Question: I have a bullet points issue in Internet Explorer. I already tried to remove the doubled displayed bullets in ie, but I can't figured out why they always be displayed. In Internet Explorer 11 it shows my own icon (a green hook) and the generated icon from the browser. I want to keep the green hook and would like remove the gray bullets. Please take a look <URL>.
If you don't have Internet Explorer, please take a look at my . Thanks!
My CSS Code to generate the bullets:
'''
ul,li, .nav ul, .nav li {
list-style:none;
list-style-type: none;
list-style-position:inside;
margin:0;
padding:0;
}
.content ul{list-style:none;margin-left:0;padding-left:0em;text-indent:0em;}
.content ul li:before{
content:'';
background:url(http://www.deutsch-vietnamesisch-dolmetscher.com/i/haken-gruen.png) no-repeat;
background-position:left center;
padding:0 0 0 20px;
margin:0 0px 0 0;
list-style:none;
white-space:normal
}
.content ul {padding: 0 0 0 15px;}
.content ul li ul {padding: 0 0 0 15px;}
.content ul li.list:before{background: none;}
'''
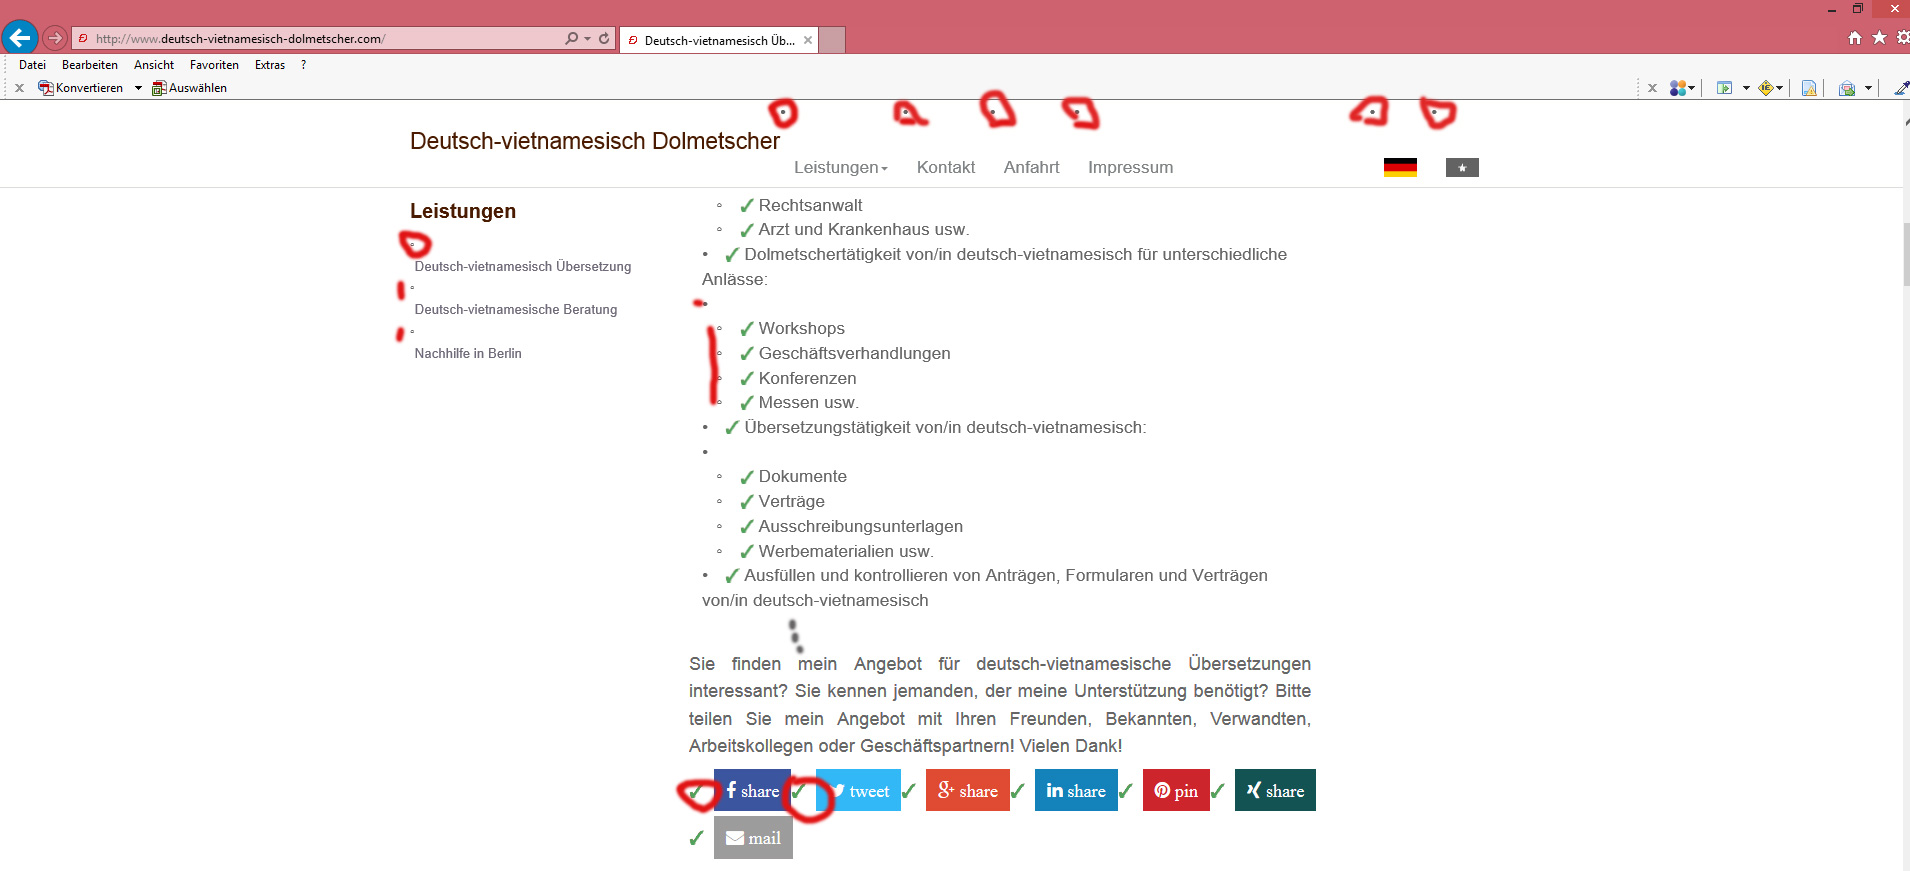
Answer: The solution is to load the CSS code lazy with JavaScript loadCSS from scottjehl. His framework loads a CSS file asynchronously. Please search for loadCSS from [c]@scottjehl, Filament Group, Inc.